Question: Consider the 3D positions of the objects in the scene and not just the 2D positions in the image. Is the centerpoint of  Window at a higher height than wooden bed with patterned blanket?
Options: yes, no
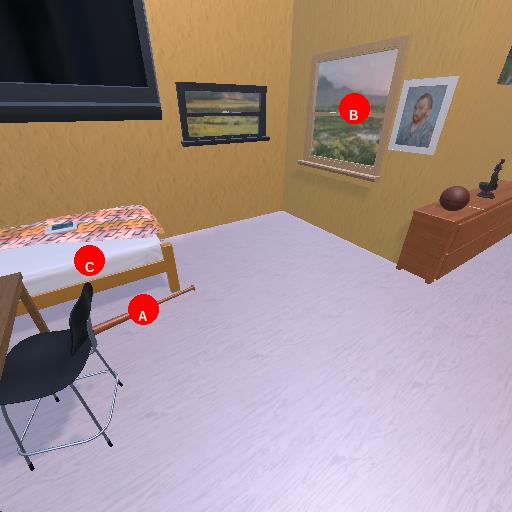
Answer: yes